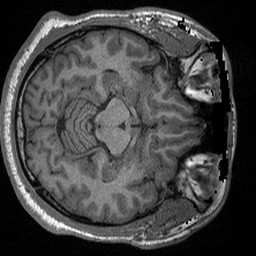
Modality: T1w
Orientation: axial
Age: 32
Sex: female